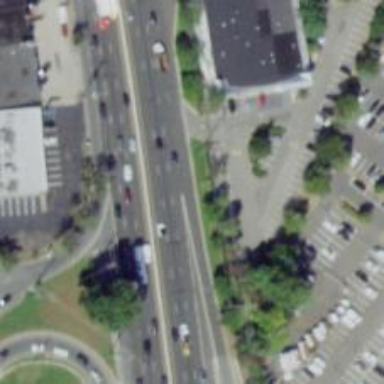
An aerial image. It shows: Trunk link highway.